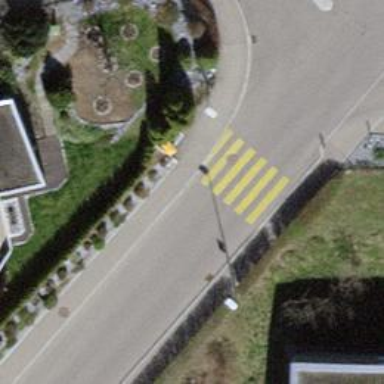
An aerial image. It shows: Uncontrolled zebra crossing with yellow markings on the road.